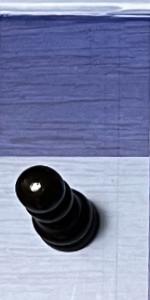
Label: Pawn_Black